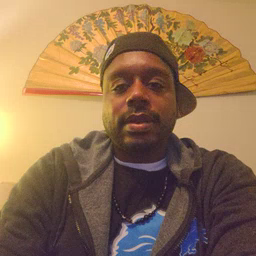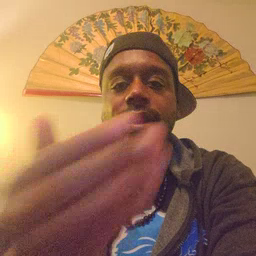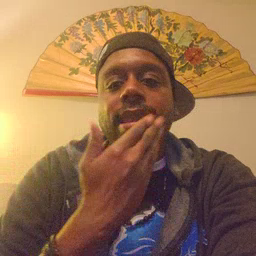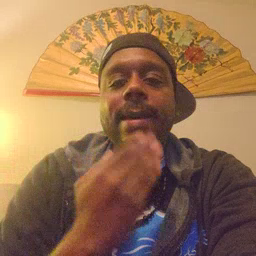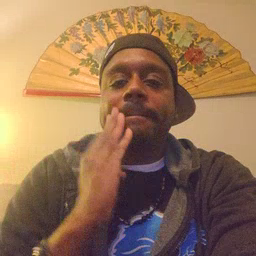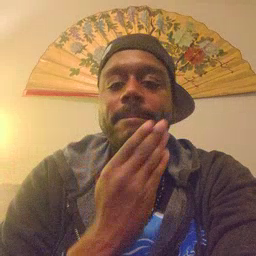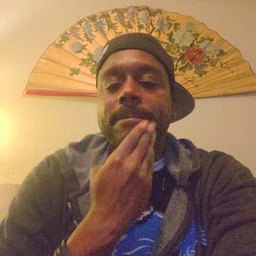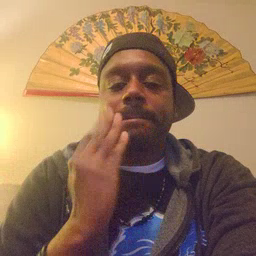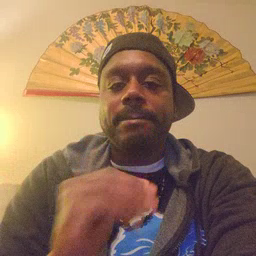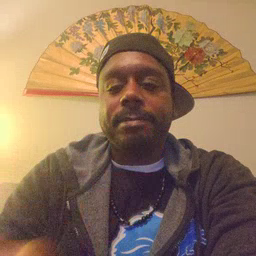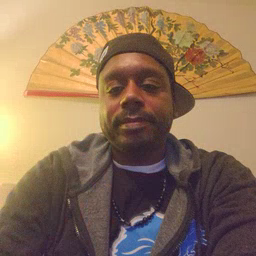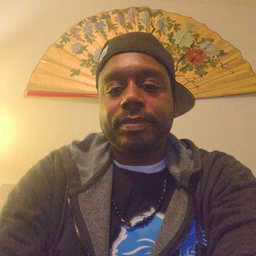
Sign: napkin